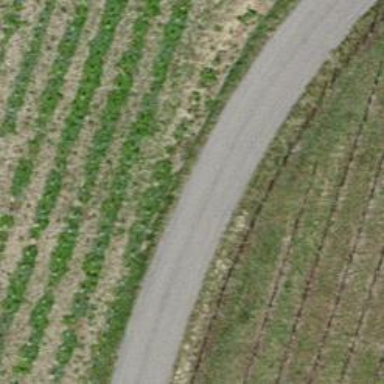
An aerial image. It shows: Asphalt service road used by agricultural vehicles.